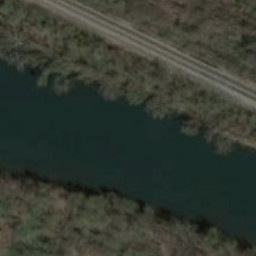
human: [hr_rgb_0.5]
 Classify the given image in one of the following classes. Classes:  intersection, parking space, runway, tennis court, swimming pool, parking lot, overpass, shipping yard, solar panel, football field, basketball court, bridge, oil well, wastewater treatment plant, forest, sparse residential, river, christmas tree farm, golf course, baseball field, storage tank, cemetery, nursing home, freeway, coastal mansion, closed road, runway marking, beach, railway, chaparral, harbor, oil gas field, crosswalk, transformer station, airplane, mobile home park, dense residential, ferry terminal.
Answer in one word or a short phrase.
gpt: river